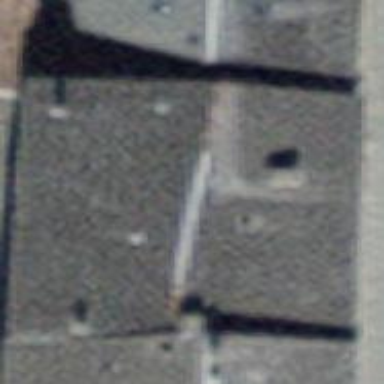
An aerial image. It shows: Terrace building.